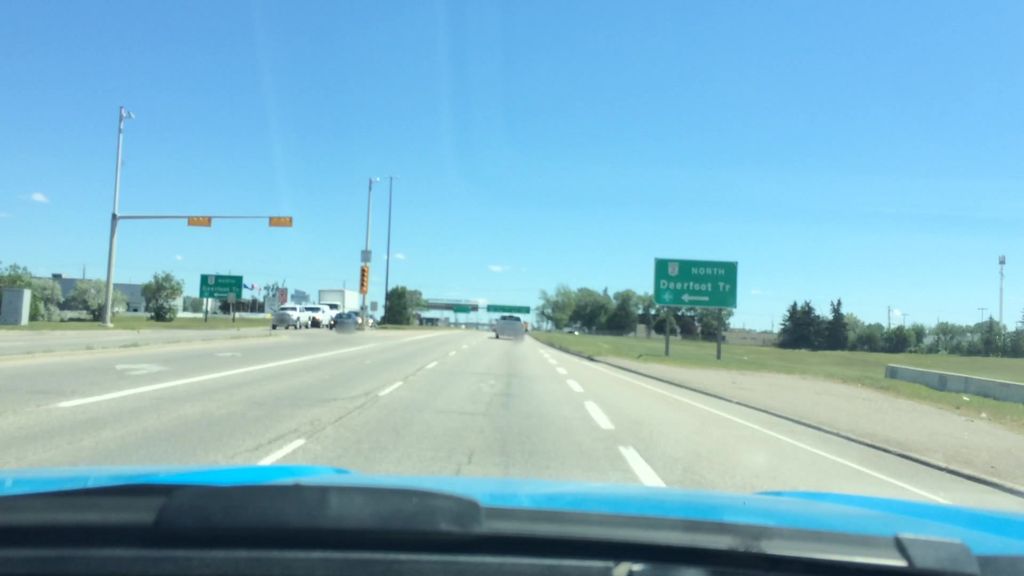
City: calgary